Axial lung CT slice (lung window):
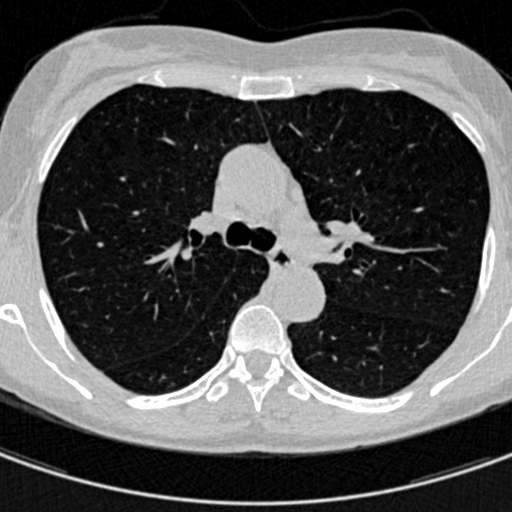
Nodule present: no